Question: I have been trying to learn to use the summary()-function from the Hmisc-package to generate crosstables that include chisquared tests. With help from this board I'm almost there. I just can't figure out how to obtain row-percentages instead of column percentages.
'''
#Data:
v1 <- sample(letters[8:12],200,replace=TRUE)
v2 <- sample(letters[1:2],200,replace=TRUE)
month <- sample(month.name[7:9],200,replace=TRUE)
df <- data.frame(v1,v2,month)
#Table:
latex( summary( month ~ v1 + v2 , data=df, method="reverse" ,test=TRUE), exclude1=FALSE,file="",booktabs=TRUE,long=TRUE)
'''
Which gets me this:

This gets me the column-percentages. I am looking for a way to turn it around so i get the row-percentages instead. I've been searching the Hmisc-documentation for "row" and "column" and "percent" but no luck. The summary.formular() function has the optional argument "fun" but it is over my head to get it to do row percentages...
Please Help
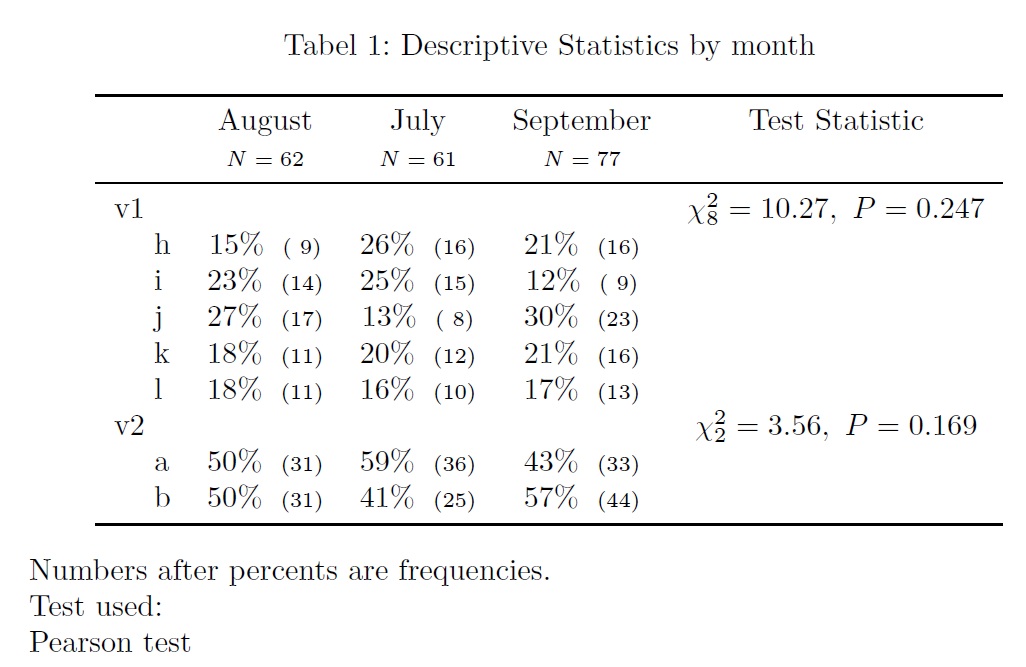
Answer: If you hack around a bit with the Hmisc::formatCats. Namely, change the MARGIN from 2 to 1. You can get there.
Part of formatCats
'''
denom <- if (type == 1) apply(tab, 2, sum) else group.freq
pct <- 100 * (if (ncol(tab) > 1) sweep(tab, 2, denom, FUN = "/") else tab/denom)
'''
Change to
'''
denom <- if (type == 1) apply(tab, 1, sum) else group.freq
pct <- 100 * (if (ncol(tab) > 1) sweep(tab, 1, denom, FUN = "/") else tab/denom)
'''
I made a gist at <URL> with this modified function called myformatCats. Get it, assign it in the Hmisc namespace to override Hmisc::formatCats and it prints out the col pct.
'''
require(Hmisc)
require(devtools)
source_gist("<PHONE>")
assignInNamespace(x="formatCats", value=myformatCats, ns="Hmisc")
v1 <- sample(letters[8:12],200,replace=TRUE)
v2 <- sample(letters[1:2],200,replace=TRUE)
month <- sample(month.name[7:9],200,replace=TRUE)
df <- data.frame(v1,v2,month)
summary( month ~ v1 + v2 , data=df, method="reverse")
'''